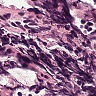
Metastatic tissue present: no